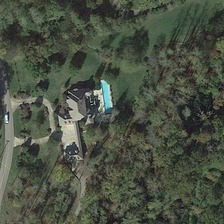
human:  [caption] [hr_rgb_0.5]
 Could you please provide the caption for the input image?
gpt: many green trees are around a building with a swimming pool near a road with a car .

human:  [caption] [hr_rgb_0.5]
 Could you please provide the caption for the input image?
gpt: the house is colorful and the trees are green .

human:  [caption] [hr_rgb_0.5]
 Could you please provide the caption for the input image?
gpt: many green trees are around a building with a swimming pool near a road with a car .

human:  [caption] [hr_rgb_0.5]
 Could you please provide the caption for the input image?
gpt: this a villa with a pool in the many trees .

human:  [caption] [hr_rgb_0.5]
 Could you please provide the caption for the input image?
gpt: this a villa with a pool in the many trees .